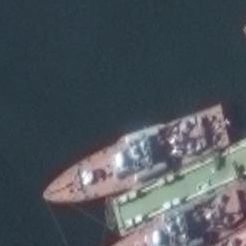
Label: destroyer